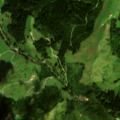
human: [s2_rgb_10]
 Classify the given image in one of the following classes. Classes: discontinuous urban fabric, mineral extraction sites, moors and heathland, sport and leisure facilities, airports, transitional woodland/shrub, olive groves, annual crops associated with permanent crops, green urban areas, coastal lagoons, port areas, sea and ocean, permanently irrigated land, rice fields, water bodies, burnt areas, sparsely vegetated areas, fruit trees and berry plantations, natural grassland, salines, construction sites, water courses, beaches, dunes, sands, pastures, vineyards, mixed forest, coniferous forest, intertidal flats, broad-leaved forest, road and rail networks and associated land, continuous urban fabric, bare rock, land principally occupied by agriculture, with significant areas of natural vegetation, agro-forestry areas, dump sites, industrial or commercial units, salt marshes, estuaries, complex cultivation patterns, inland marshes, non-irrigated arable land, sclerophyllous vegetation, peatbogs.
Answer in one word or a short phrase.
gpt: pastures, complex cultivation patterns, coniferous forest, mixed forest, transitional woodland/shrub